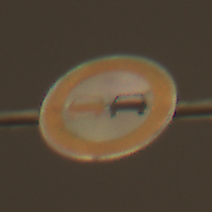
Verkehrszeichen: Ueberholverbot
Umgebung: Outdoor, Urban
Tageszeit: Night
Wetter: Overcast
Licht: Artificial
Jahreszeit: NotSpecified
Kontrast: HighContrast